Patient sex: M
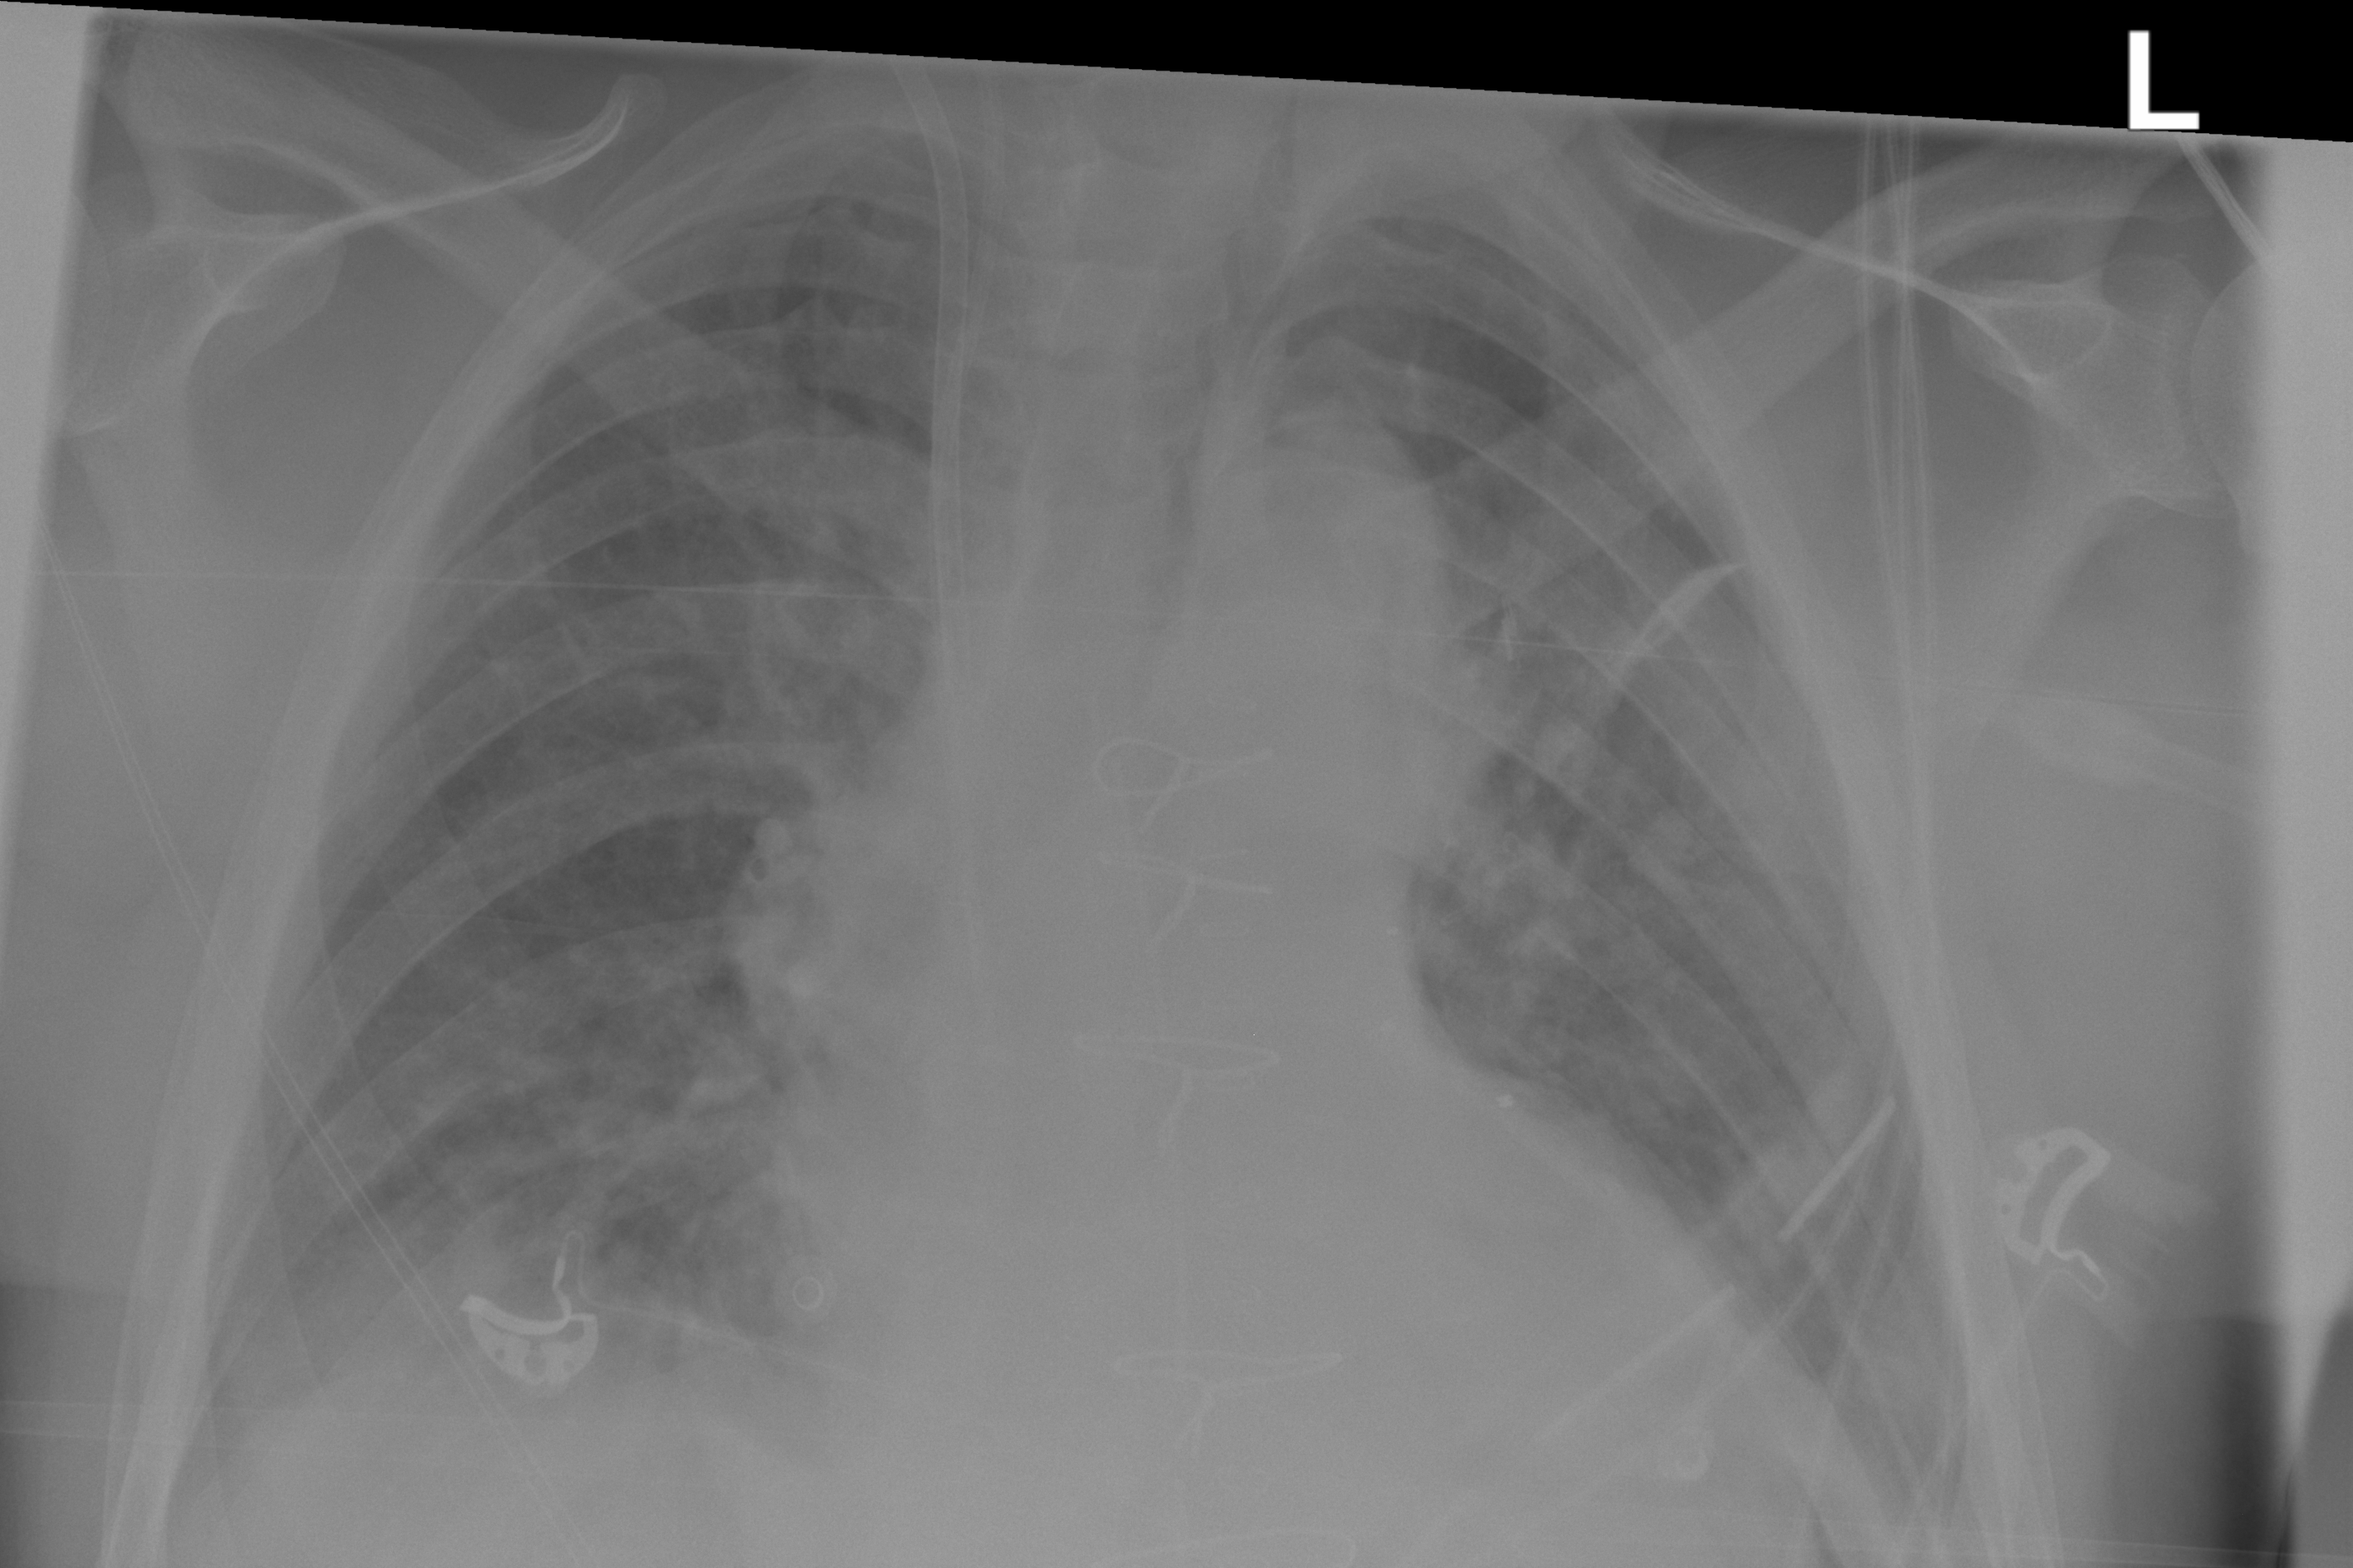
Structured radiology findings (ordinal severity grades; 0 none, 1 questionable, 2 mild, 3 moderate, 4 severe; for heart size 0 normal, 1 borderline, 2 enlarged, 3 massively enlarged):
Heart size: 1
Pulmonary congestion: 0
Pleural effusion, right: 2
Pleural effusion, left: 2
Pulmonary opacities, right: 0
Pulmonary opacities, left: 0
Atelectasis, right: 2
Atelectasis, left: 2